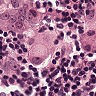
Metastatic tissue present: yes